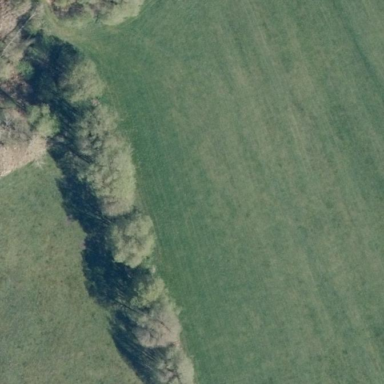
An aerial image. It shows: Serene woodland landscape.